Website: macys
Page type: billing-address
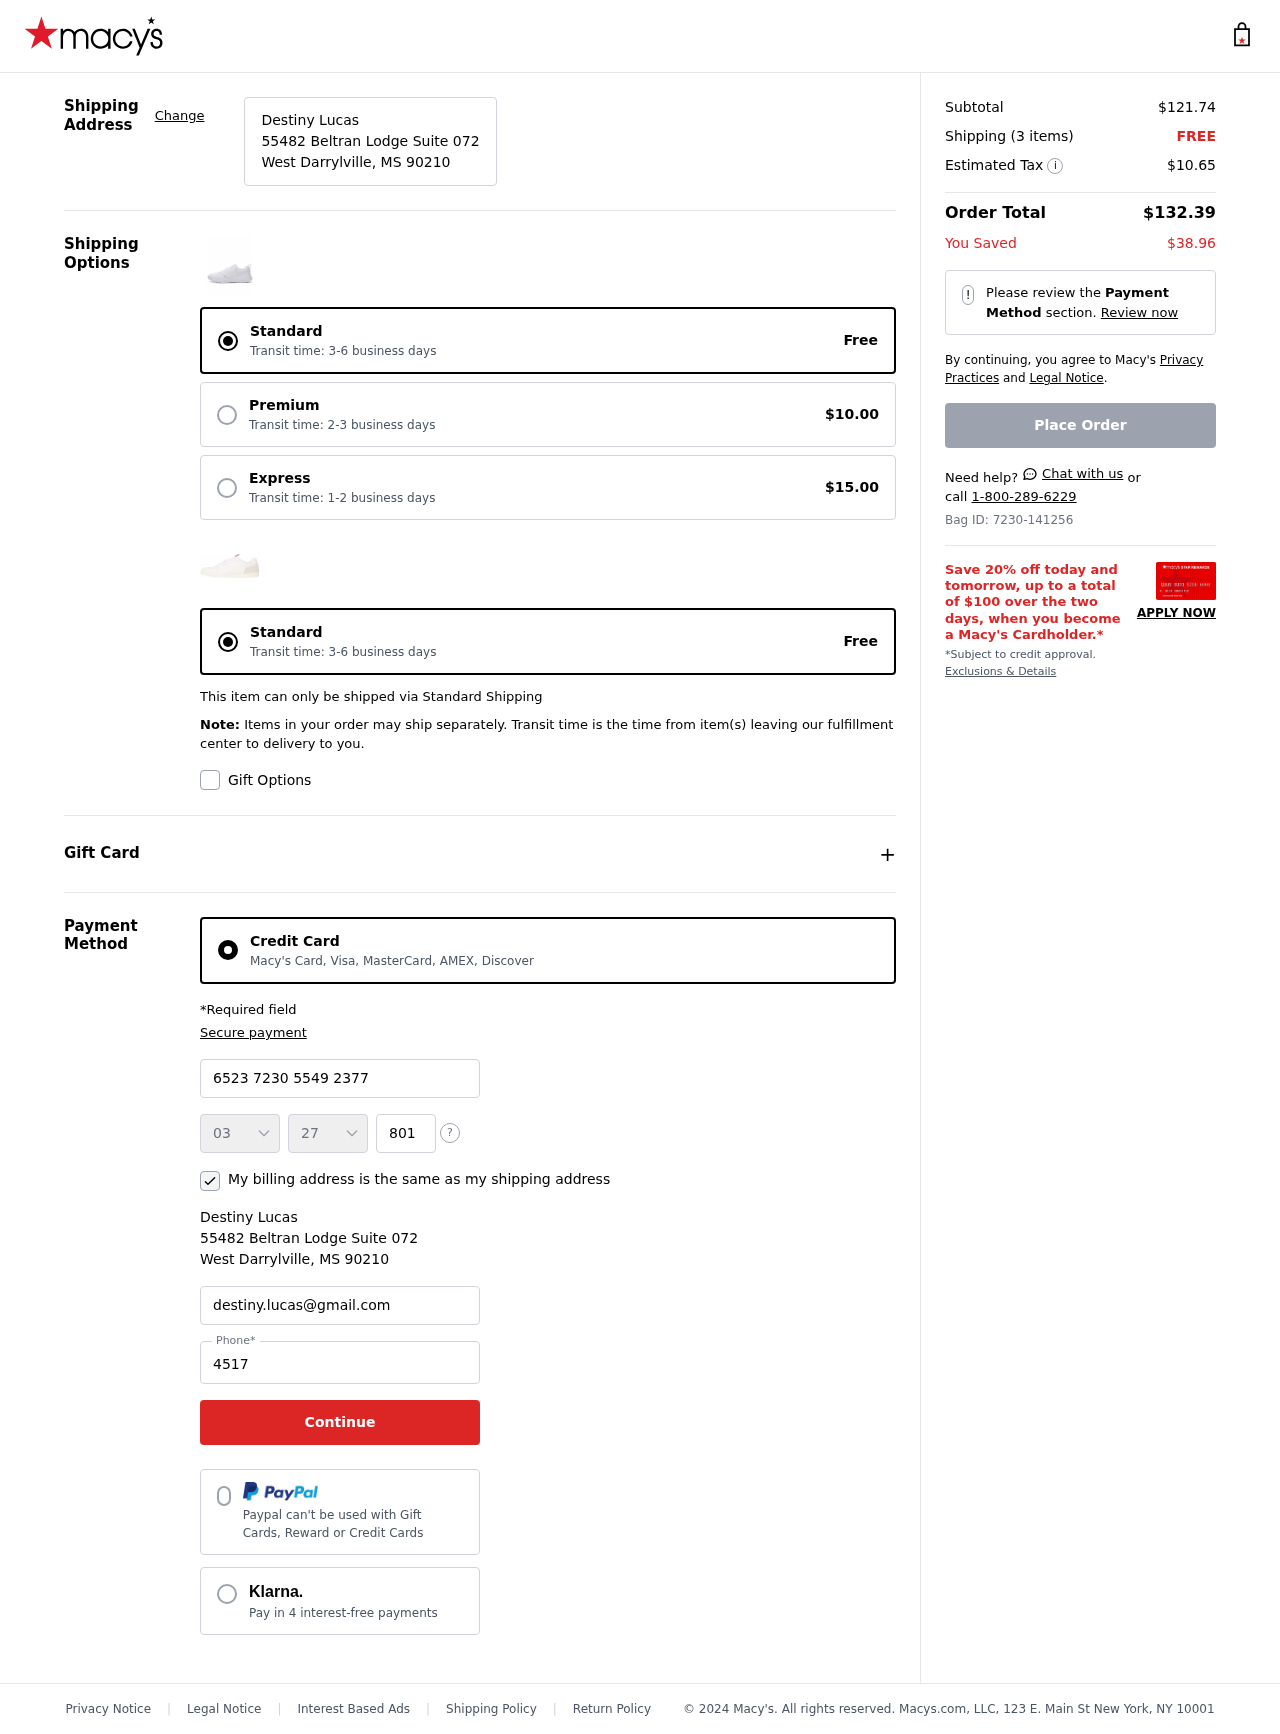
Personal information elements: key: PII_CARD_CVV
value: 801
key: PII_CARD_EXPIRY_MONTH
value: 03
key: PII_CARD_EXPIRY_YEAR
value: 27
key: PII_CARD_NUMBER
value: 6523 7230 5549 2377
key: PII_CITY_STATE_ZIP
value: West Darrylville, MS 90210
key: PII_EMAIL
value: destiny.lucas@gmail.com
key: PII_FULLNAME
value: Destiny Lucas
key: PII_PHONE
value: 4517531324
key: PII_STREET
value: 55482 Beltran Lodge Suite 072
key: PII_FULLNAME2
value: Destiny Lucas
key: PII_CITY
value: West Darrylville
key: PII_STATE_ABBR
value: MS
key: PII_POSTCODE
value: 90210
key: PII_POSTCODE_FULL
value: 90210
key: PII_CITY_STATE
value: West Darrylville, MS
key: PII_POSTCODE_NUMERIC
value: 90210
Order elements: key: ORDER_SUBTOTAL
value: $121.74
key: ORDER_NUM_ITEMS
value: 3
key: ORDER_SHIPPING_COST
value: FREE
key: ORDER_TAX
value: $10.65
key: ORDER_TOTAL
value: $132.39
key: ORDER_SAVINGS
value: $38.96
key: ORDER_ID
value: Bag ID: 7230-141256